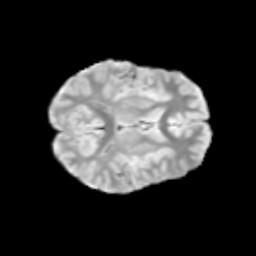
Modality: T2w
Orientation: axial
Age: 11
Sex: male
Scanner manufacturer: siemens
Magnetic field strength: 3 T
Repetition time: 3.8 s
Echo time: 0.07 s